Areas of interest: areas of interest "Qiaokou Conference Center"
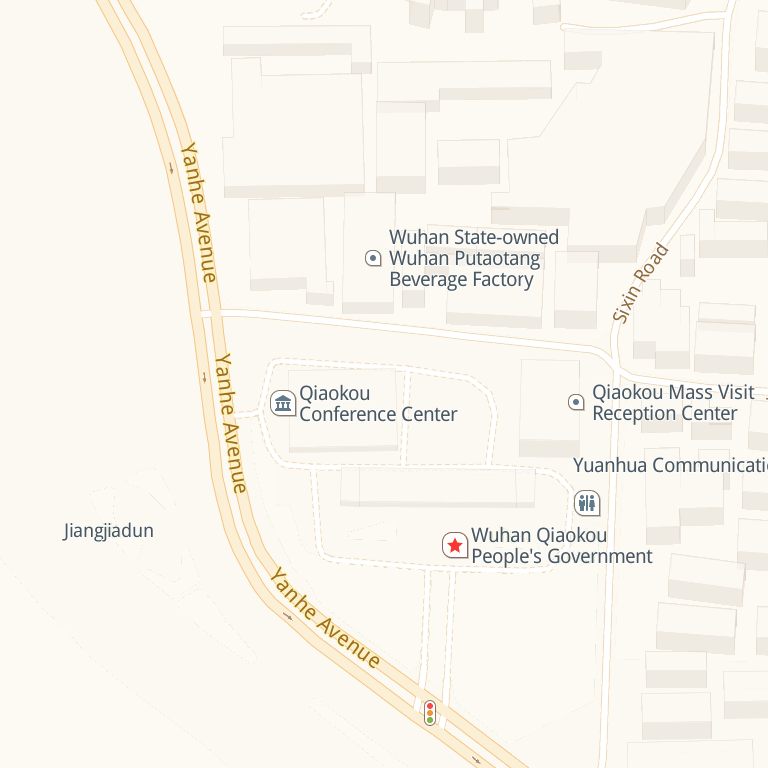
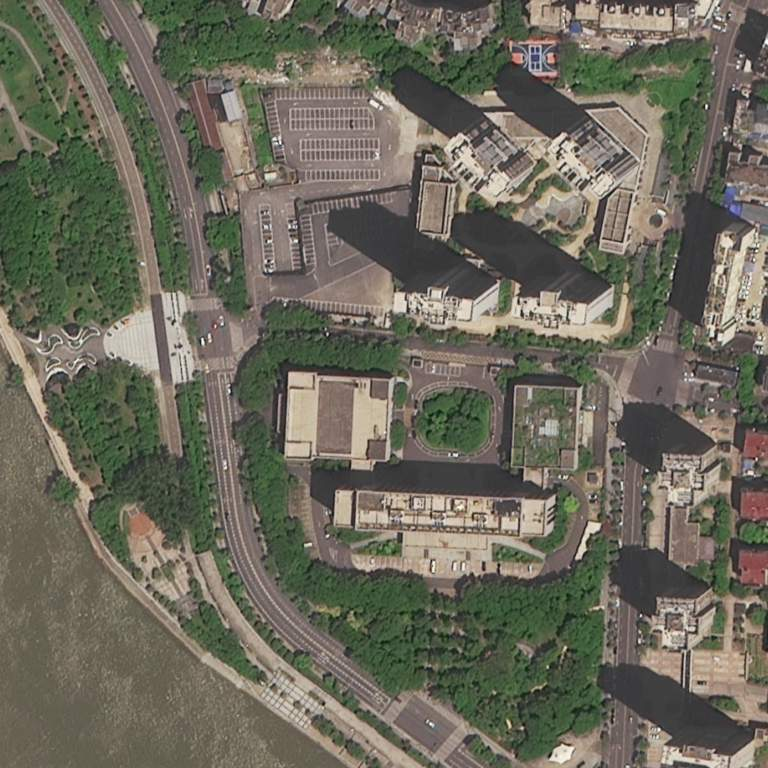